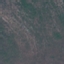
Land use / land cover: HerbaceousVegetation